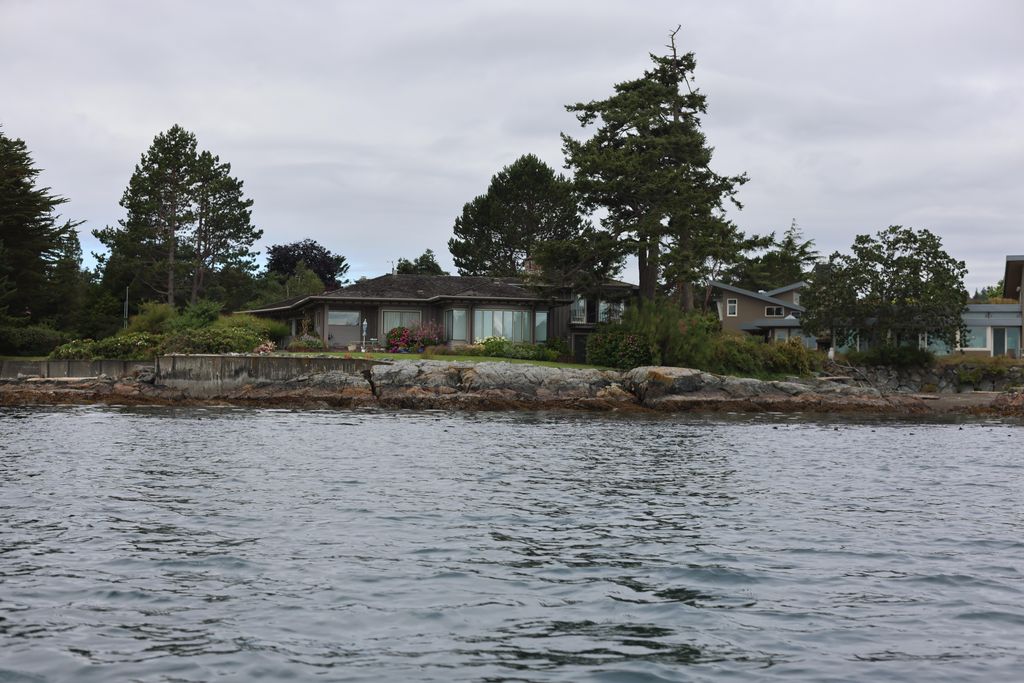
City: victoria